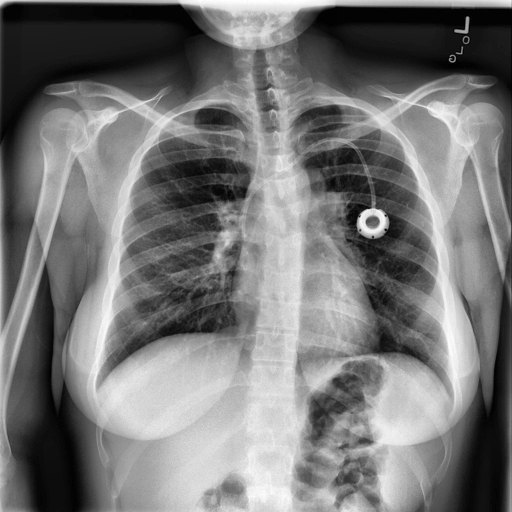
Finding: NORMAL